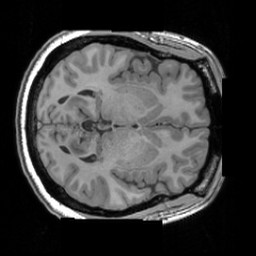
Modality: T1w
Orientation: axial
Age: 24
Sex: female
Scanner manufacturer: siemens
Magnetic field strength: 3 T
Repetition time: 1.63 s
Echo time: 0.00311 s